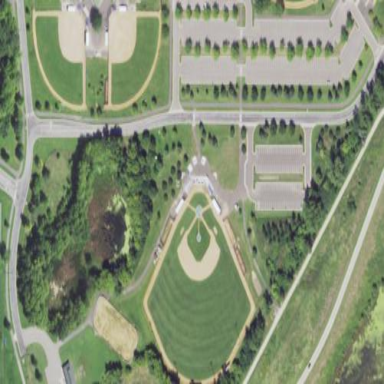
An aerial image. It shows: Baseball pitch for leisure and sports activities.